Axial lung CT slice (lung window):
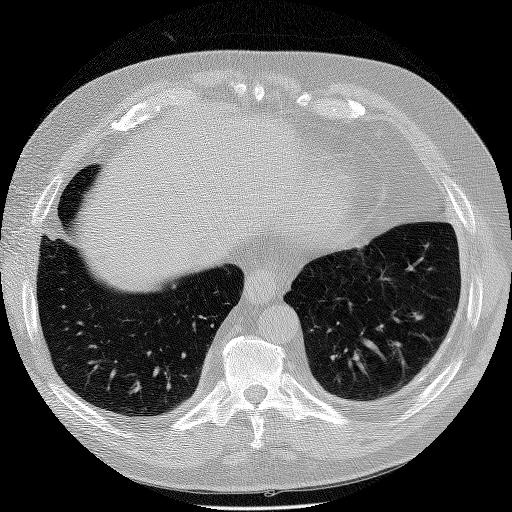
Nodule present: no